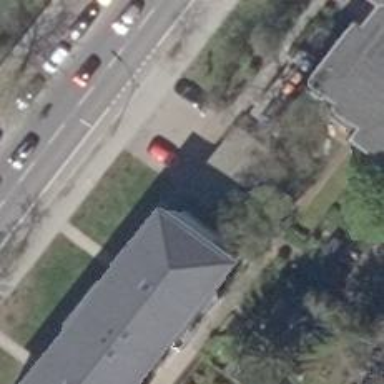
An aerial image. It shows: Hipped roof on apartment building.